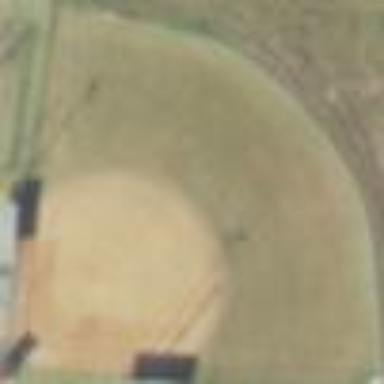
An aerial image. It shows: Baseball pitch for leisure and sports activities.